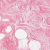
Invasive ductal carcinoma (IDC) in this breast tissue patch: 0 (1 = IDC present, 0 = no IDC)